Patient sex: M
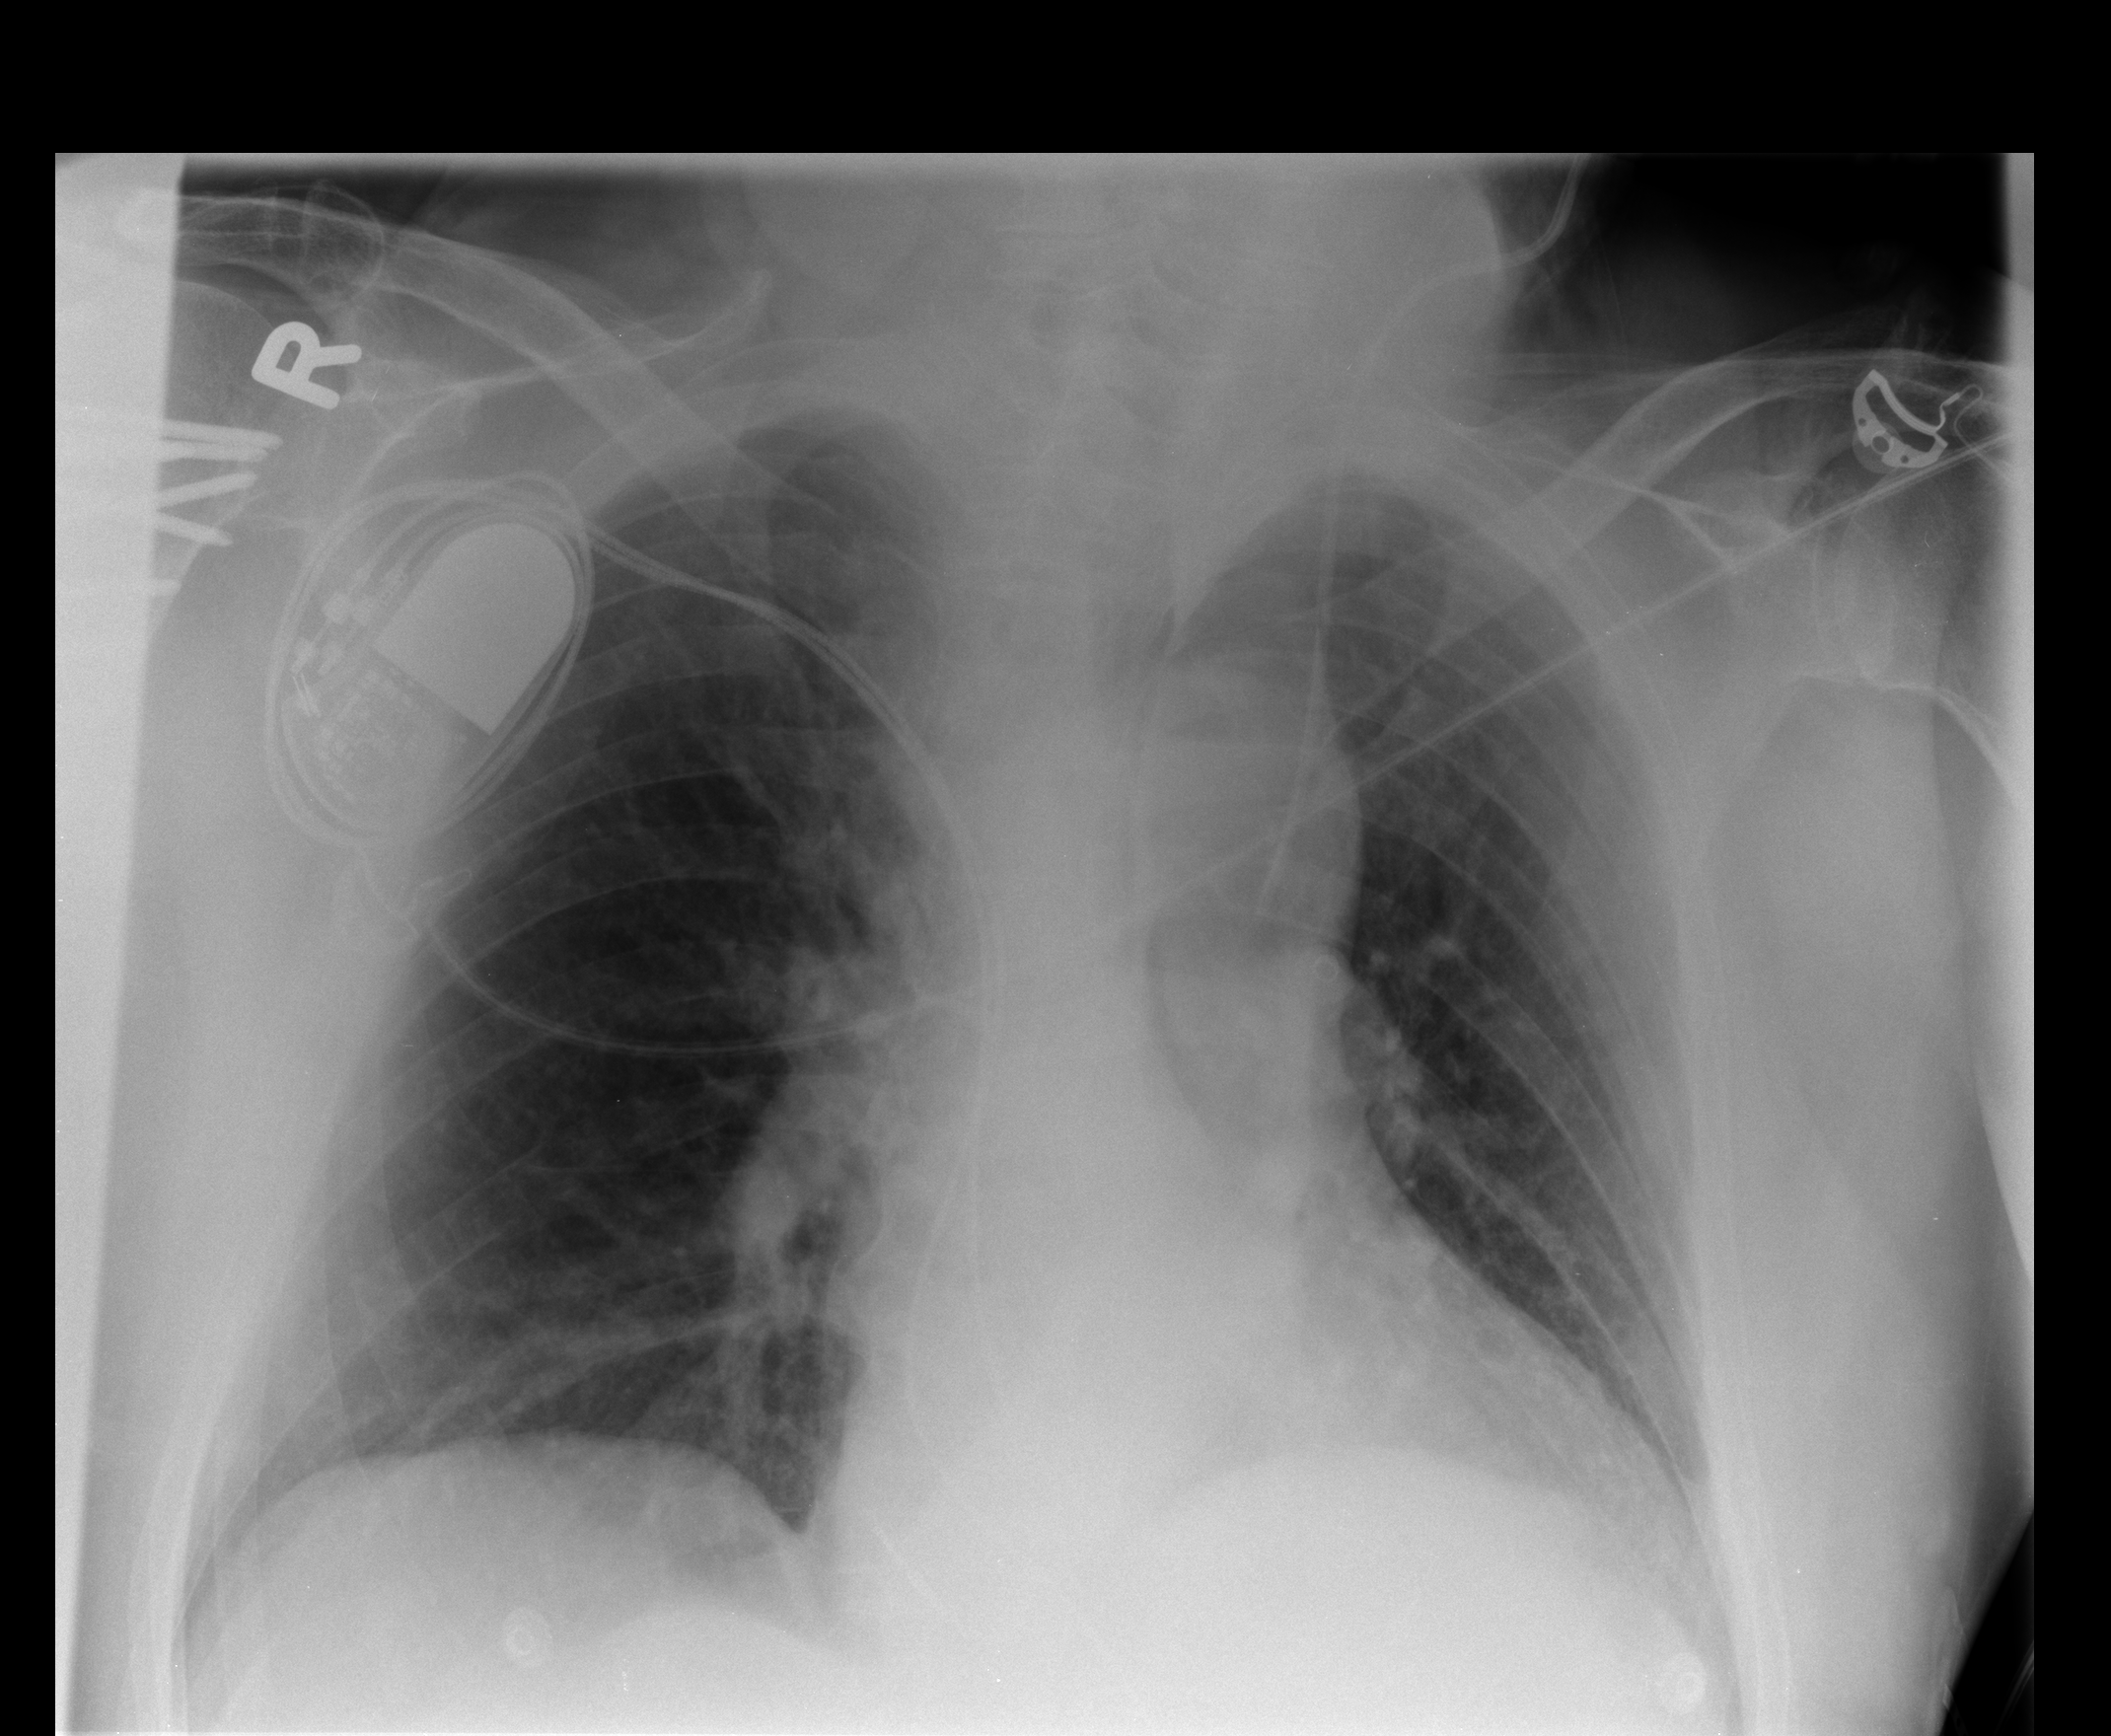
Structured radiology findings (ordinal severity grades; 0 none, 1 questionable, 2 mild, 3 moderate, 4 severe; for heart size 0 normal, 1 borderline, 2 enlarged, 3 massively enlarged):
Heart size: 0
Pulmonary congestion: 0
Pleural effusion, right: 0
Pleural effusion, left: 0
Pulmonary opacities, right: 0
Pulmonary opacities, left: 0
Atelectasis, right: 2
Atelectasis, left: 2